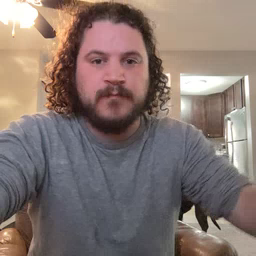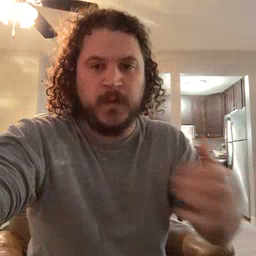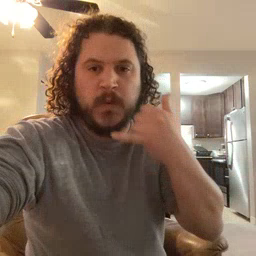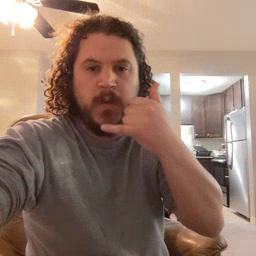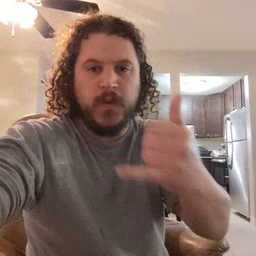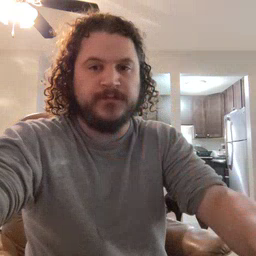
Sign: callonphone